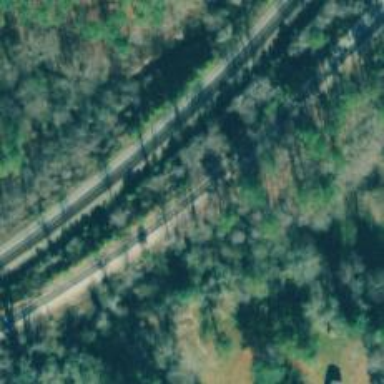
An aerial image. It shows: Railway spur for agricultural freight transportation.